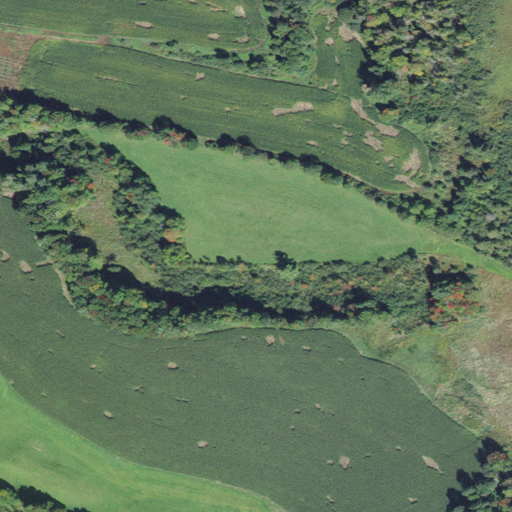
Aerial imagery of cape in Vermont named Tromp Point containing pasture, cultivated crops, woody wetlands, deciduous forest, herbaceous wetlands, and mixed forest